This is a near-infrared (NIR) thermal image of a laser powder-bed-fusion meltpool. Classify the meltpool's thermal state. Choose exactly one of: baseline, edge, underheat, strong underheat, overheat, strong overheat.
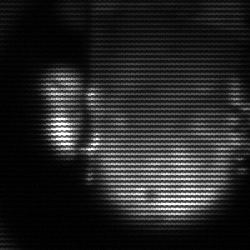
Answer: baseline